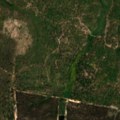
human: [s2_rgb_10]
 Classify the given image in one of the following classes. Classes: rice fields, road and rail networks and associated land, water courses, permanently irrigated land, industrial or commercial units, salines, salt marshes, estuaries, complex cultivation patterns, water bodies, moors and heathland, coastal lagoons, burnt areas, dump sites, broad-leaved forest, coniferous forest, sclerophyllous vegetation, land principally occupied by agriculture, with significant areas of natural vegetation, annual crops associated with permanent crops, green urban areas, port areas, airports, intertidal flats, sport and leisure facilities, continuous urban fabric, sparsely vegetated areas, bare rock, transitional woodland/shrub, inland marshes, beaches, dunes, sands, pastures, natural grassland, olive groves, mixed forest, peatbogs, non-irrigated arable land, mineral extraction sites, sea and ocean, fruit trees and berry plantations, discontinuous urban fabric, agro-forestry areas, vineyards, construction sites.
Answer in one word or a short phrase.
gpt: industrial or commercial units, permanently irrigated land, agro-forestry areas, broad-leaved forest